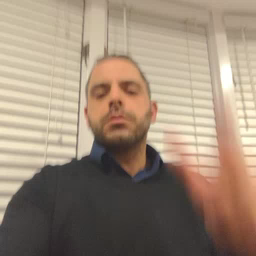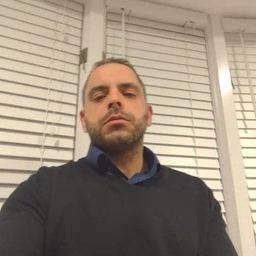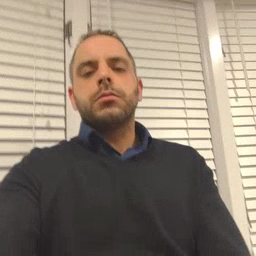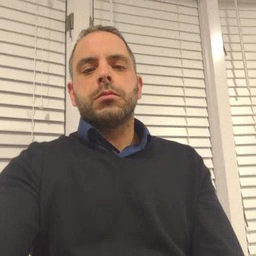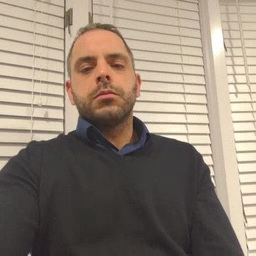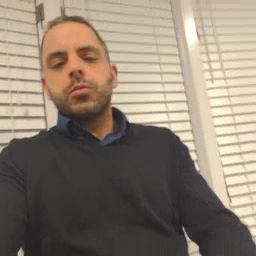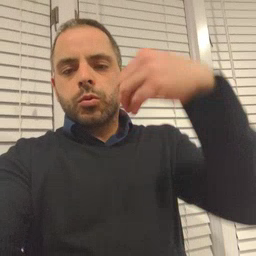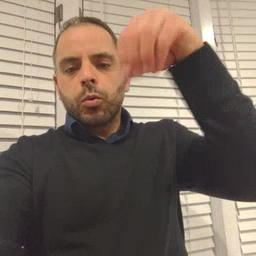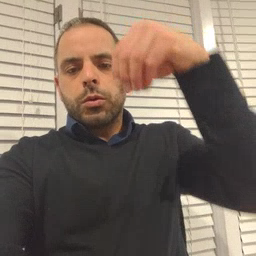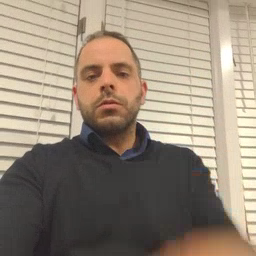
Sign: store